Interaction volume radius: 5 \u00c5
Interaction volume height: 10 \u00c5
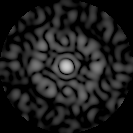
Disorder parameter: 0.8669